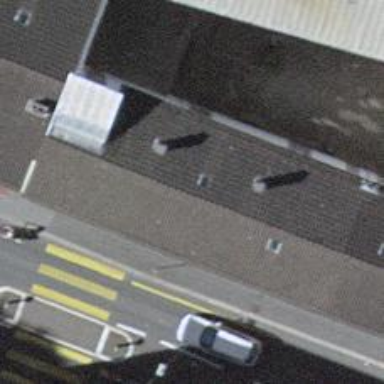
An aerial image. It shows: Restaurant.